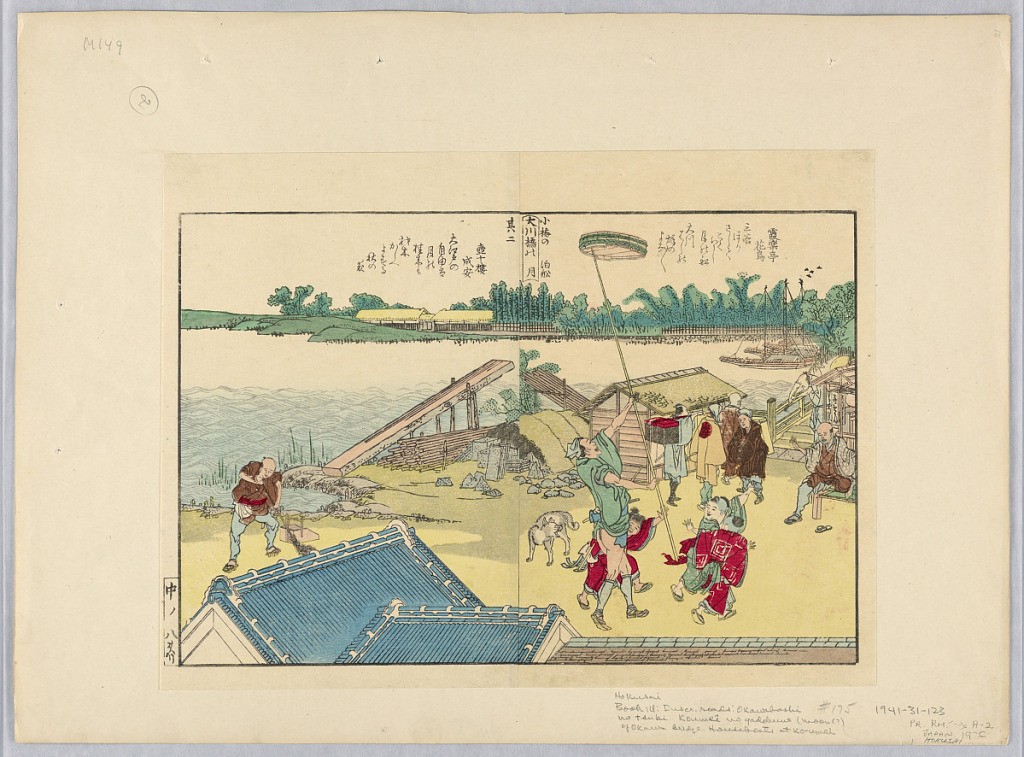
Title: Scene of a Village
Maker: Katsushika Hokusai, 1760 – 1849
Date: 1760-1849
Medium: Woodblock print in colored ink on paper
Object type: Print
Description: A scene of a village shows an array of characters of all ages. The left page shows an older man sweeping and cleaning outside. The right side shows an extraordinarily tall man entertaining children as well as a stray dog. Behind the giddy children are other working-class men talking away. An older man, sitting on a bench, is also paying attention to the magician. Behind the figures shows the landscape of the village located directly on the banks of a body of water.